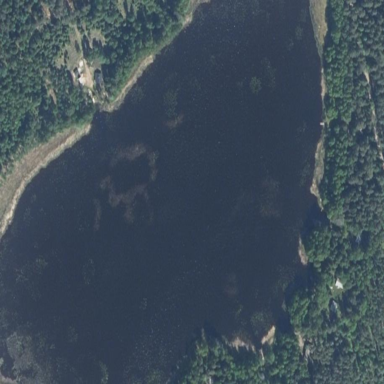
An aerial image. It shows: Beautiful lake surrounded by nature.